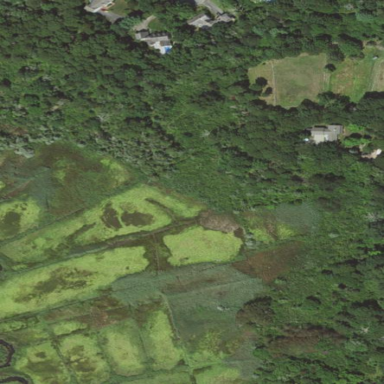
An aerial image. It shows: Marshy wetland area.